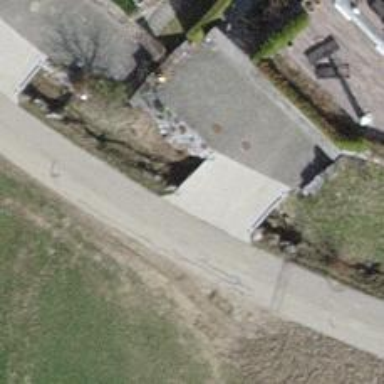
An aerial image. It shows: Culvert tunnel.